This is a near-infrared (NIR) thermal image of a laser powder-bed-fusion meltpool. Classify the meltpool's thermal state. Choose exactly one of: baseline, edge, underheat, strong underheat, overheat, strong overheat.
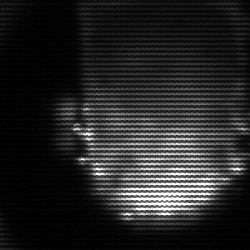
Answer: baseline